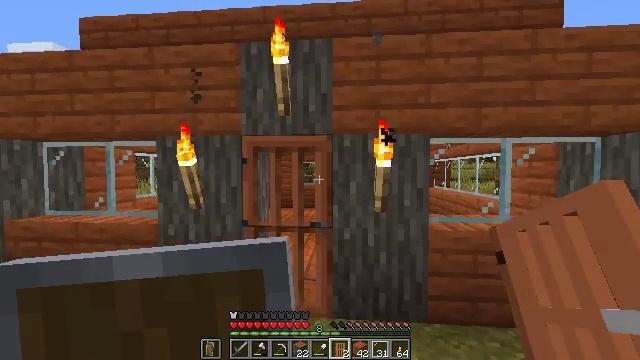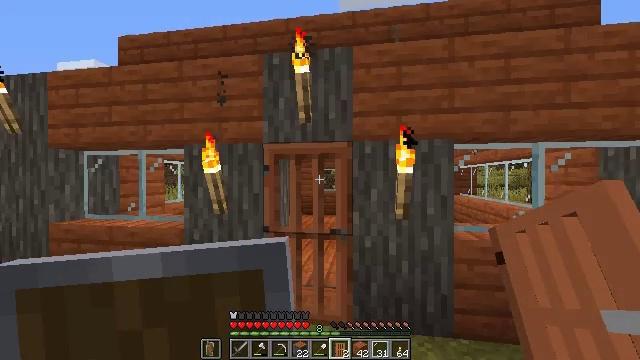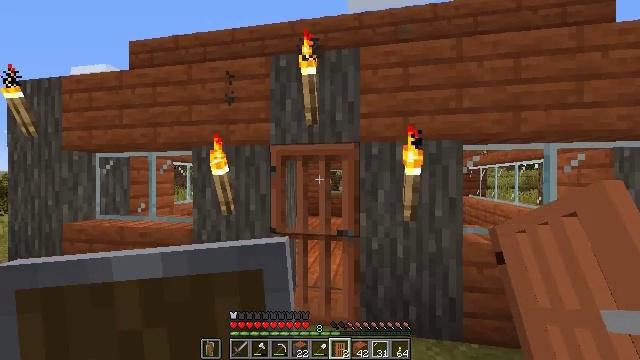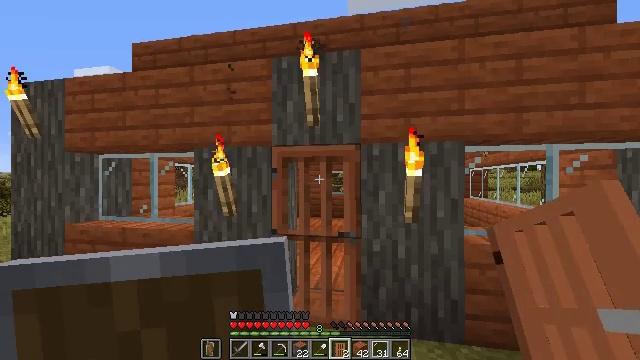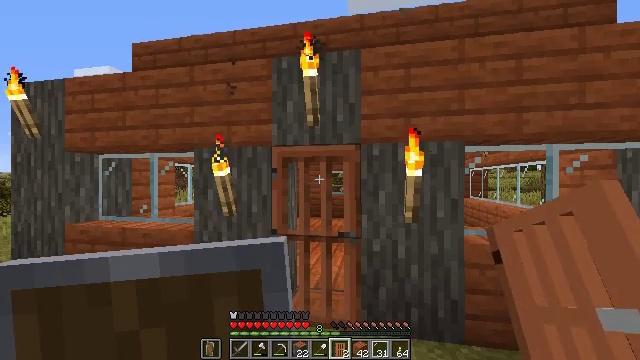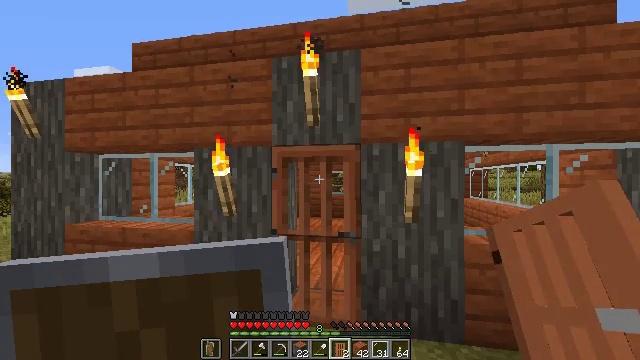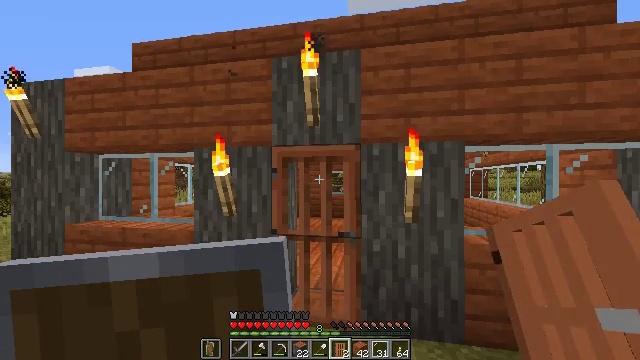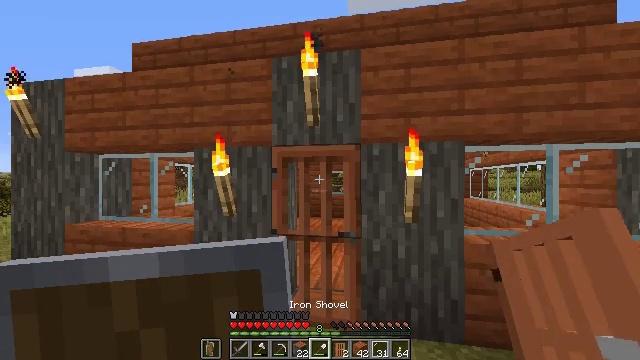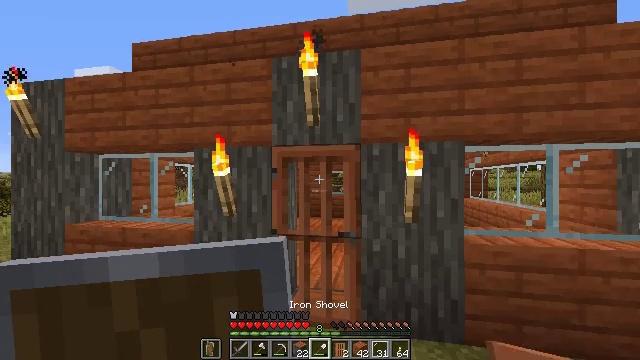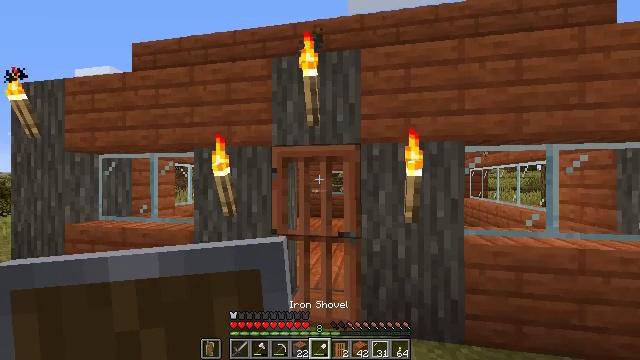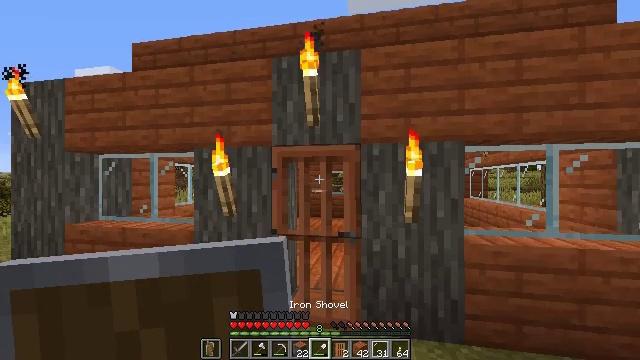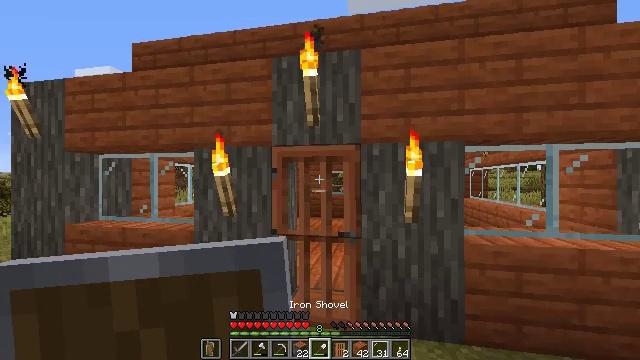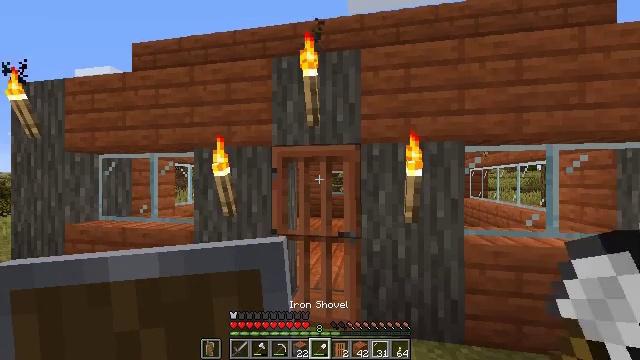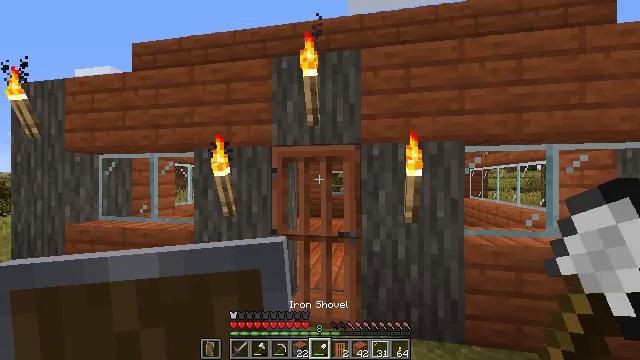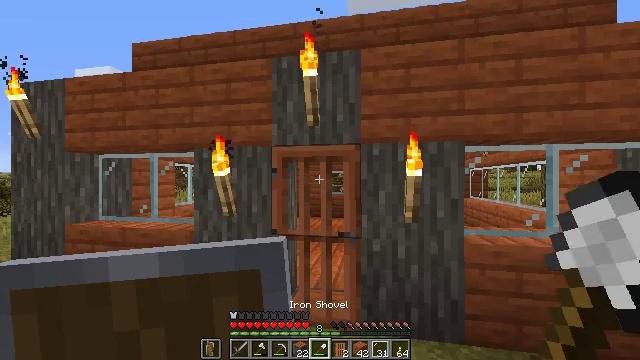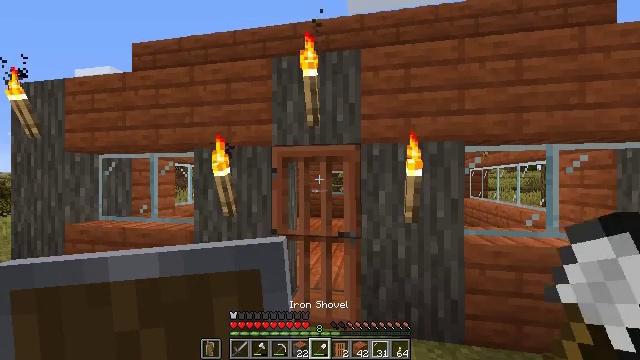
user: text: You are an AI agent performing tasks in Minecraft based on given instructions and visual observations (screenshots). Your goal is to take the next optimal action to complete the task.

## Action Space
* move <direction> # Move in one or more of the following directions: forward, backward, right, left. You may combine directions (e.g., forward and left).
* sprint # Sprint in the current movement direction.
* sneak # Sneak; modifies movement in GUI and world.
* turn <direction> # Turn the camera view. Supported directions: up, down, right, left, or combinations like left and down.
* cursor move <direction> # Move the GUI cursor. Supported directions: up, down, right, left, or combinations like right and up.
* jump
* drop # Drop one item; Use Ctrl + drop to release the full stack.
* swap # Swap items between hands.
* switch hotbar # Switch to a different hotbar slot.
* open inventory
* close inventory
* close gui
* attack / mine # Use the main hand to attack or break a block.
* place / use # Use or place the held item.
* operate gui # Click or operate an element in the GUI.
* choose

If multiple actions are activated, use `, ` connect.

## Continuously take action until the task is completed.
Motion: motion action
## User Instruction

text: Gather the acacia door from a structure.
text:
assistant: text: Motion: turn left and up
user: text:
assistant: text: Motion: turn left
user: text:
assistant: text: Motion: no_op
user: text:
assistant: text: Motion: no_op
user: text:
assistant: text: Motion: no_op
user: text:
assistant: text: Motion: no_op
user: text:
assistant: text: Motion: no_op
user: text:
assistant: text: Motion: no_op
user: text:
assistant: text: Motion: no_op
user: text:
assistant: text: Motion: no_op
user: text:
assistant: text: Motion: no_op
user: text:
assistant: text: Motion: no_op
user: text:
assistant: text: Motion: no_op
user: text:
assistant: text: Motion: no_op
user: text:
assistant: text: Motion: no_op
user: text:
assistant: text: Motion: no_op
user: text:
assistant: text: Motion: no_op
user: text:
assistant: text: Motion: no_op
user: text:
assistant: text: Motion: no_op
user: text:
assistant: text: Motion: no_op
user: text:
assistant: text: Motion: no_op
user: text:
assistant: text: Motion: no_op
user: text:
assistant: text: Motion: no_op
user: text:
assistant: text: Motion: no_op
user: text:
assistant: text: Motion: no_op
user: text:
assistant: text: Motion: turn left and down
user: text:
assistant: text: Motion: turn left and down
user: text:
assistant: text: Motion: turn right and down
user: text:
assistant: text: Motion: no_op
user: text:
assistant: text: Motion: no_op